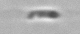
Label: flagellate_morphotype3